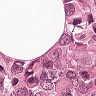
Metastatic tissue present: yes